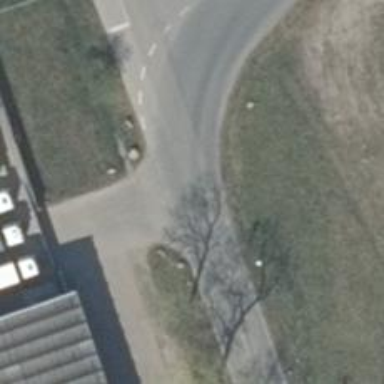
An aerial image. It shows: Asphalt service road.